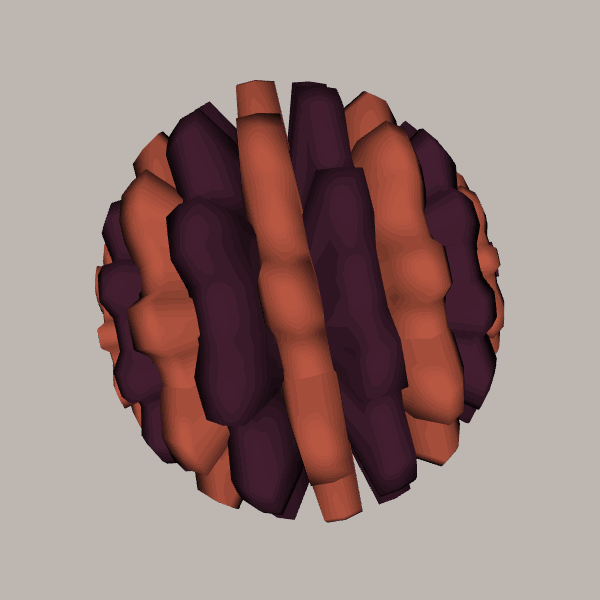
Background: light